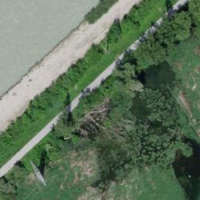
EUNIS habitat code: 23
Species observed at this site:
Jynx torquilla